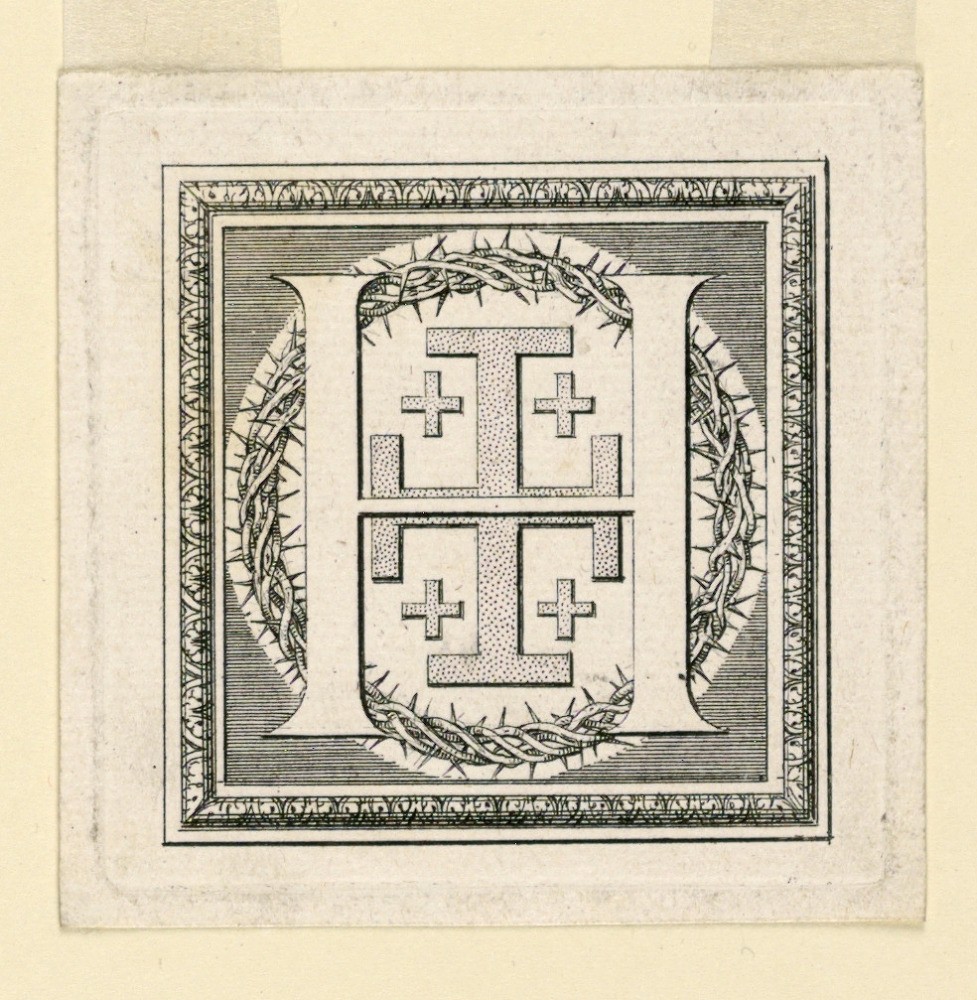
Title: Letter H, from Baluze's "Histoire générale de la Maison d'Auvergne"
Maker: Sebastien Leclerc, French, 1637–1714
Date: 1707–08
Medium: Etching with engraving on white wove paper
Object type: Print
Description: H before a Jerusalem cross and the crown of thorns.